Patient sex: F
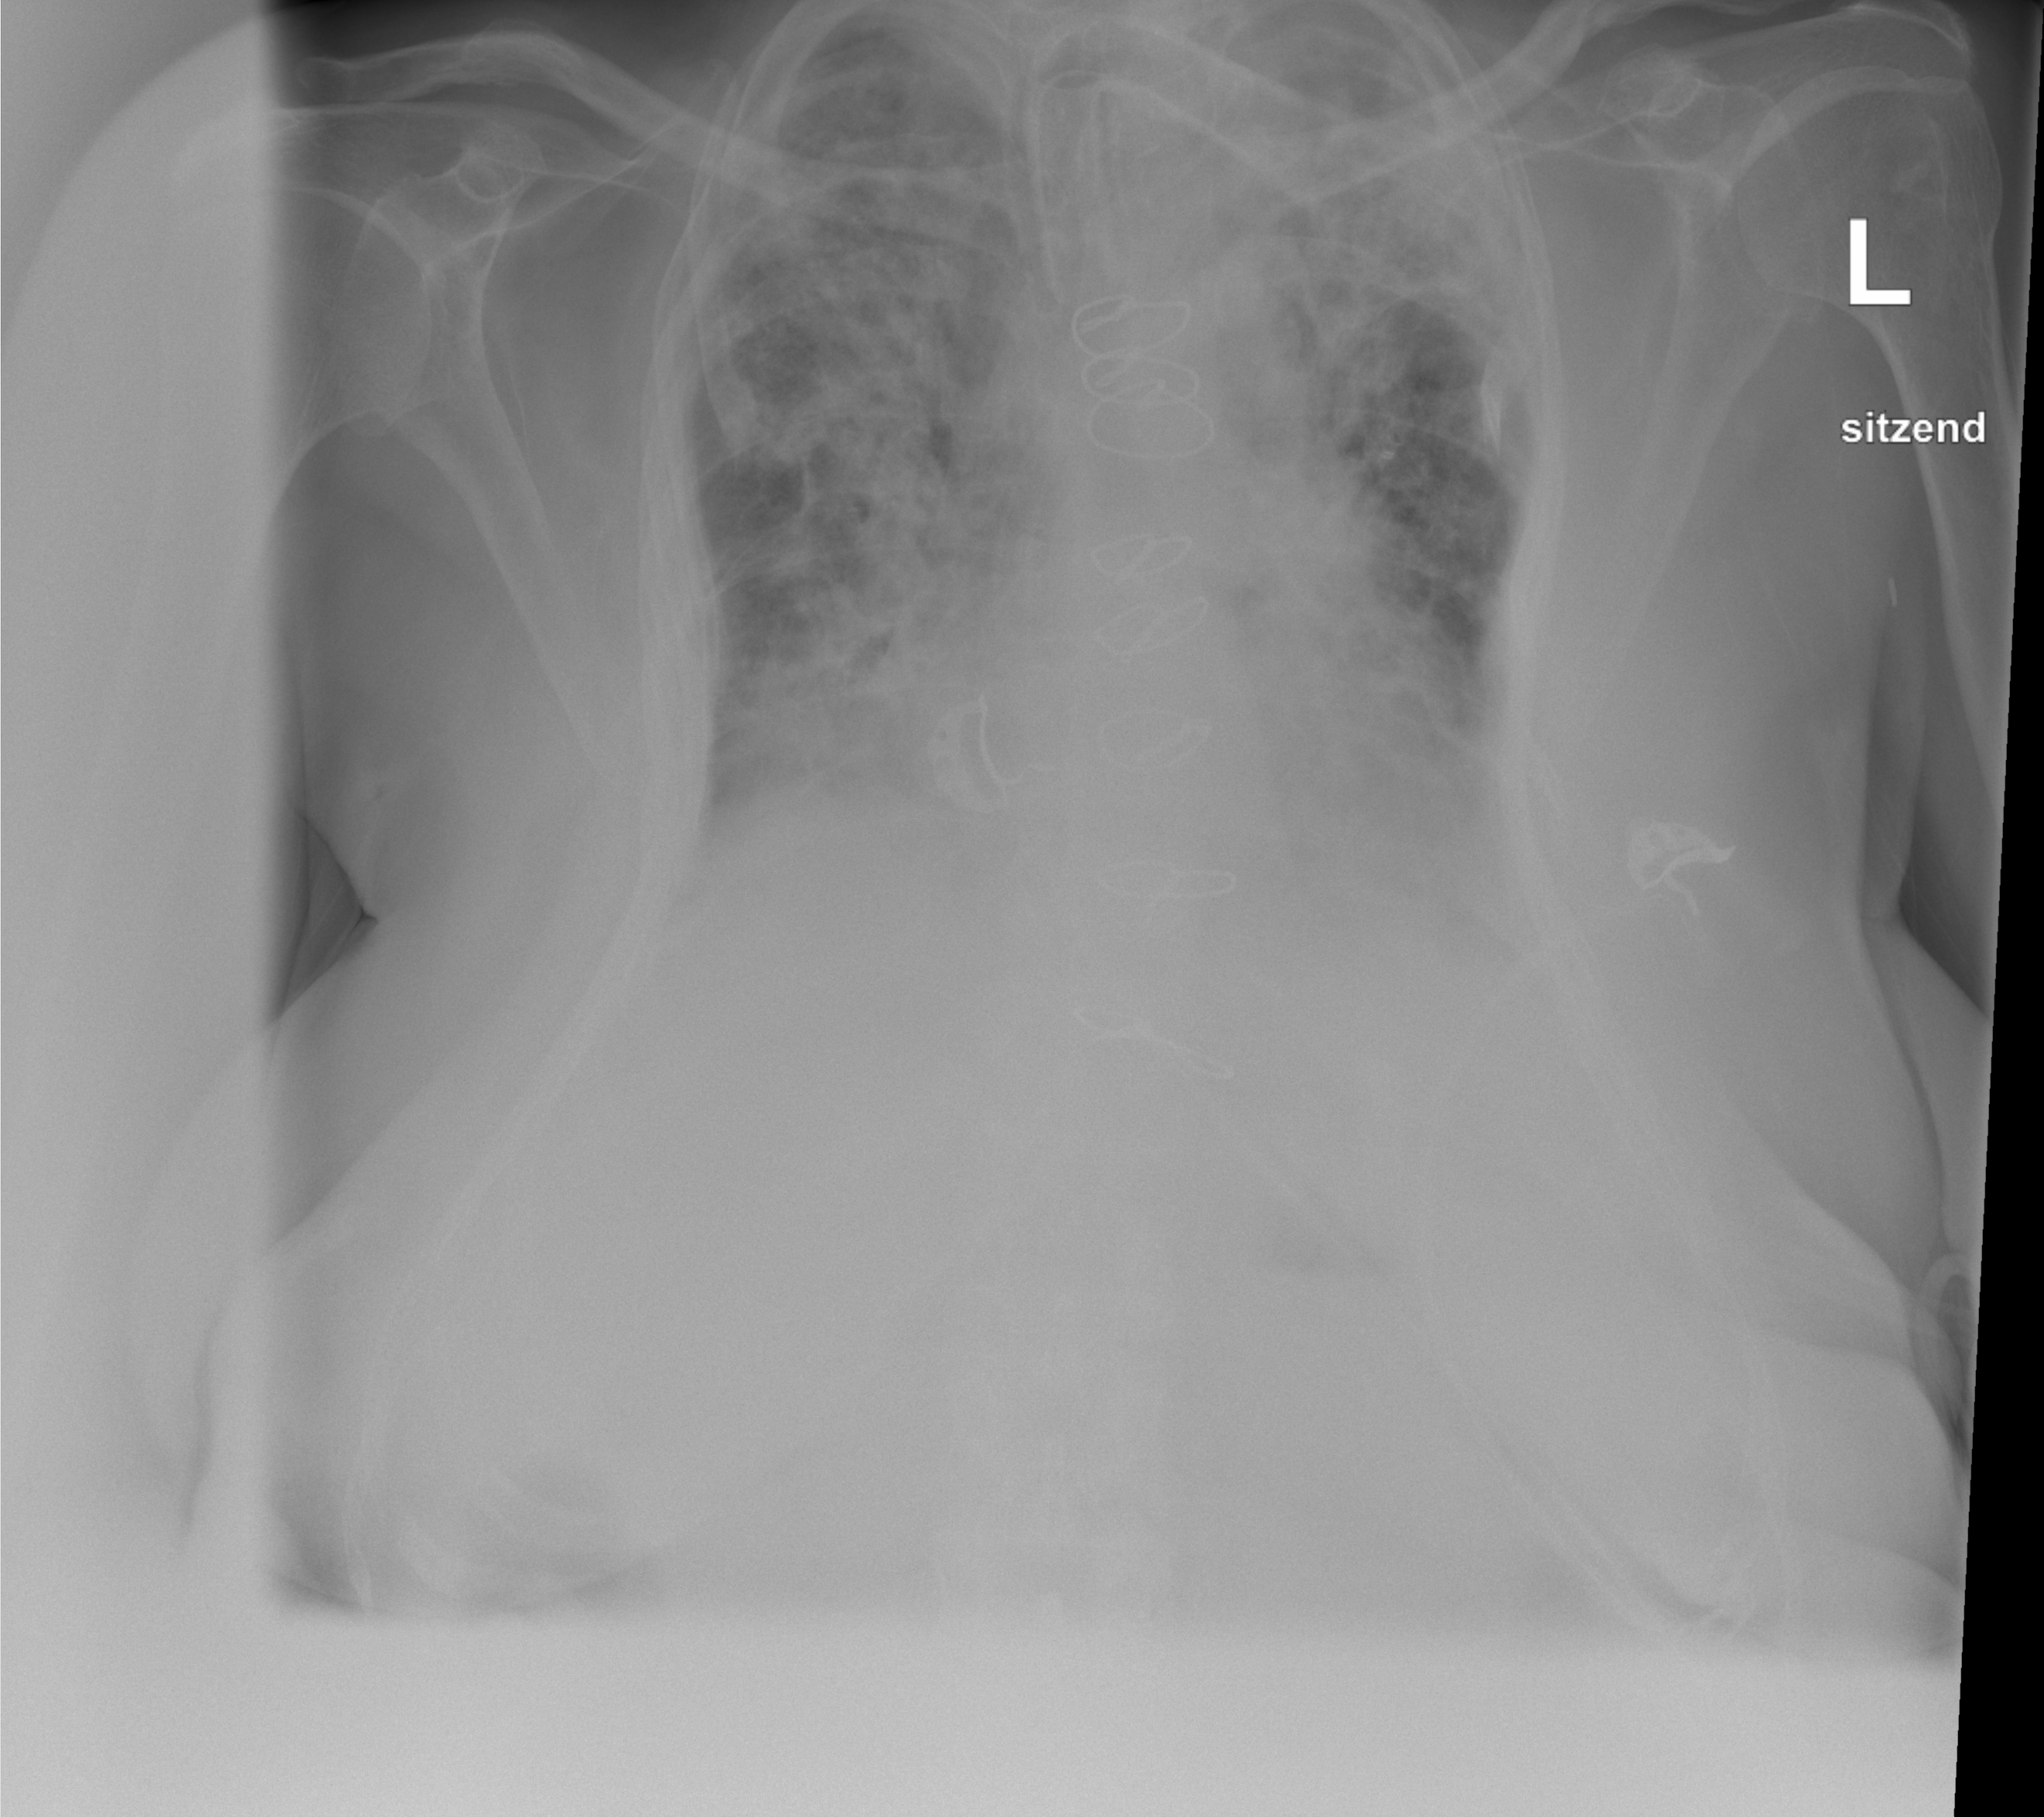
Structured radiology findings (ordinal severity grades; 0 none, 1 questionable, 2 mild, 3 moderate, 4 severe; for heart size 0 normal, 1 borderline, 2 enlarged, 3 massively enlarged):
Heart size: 2
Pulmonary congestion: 1
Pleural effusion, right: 2
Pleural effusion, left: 2
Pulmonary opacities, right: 4
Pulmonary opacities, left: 4
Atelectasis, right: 2
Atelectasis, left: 2